Question: I super new in coding and I couldn't find the right answer on the web. All I want is just change scene in my game. I've already had the buttons etc. But i can't choose the "menu" script from the On click function menus.
All answer is welcome!
'''
using UnityEngine;
using UnityEngine.SceneManagement;
using System.Collections;
public class Menu : MonoBehaviour {
public void ChangeScene(string sceneName)
{
SceneManager.LoadScene("sceneName");
}
}
'''

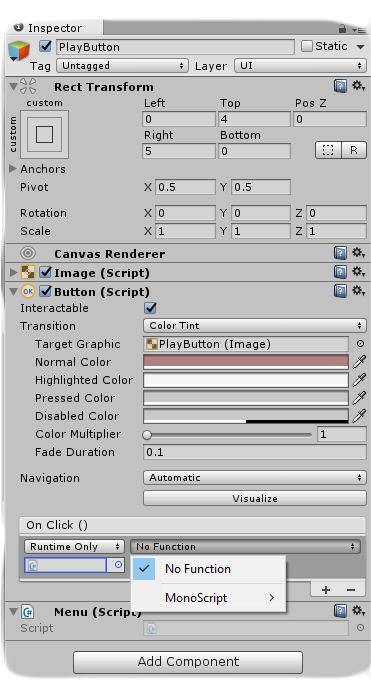
Answer: You just plug in the 'Menu' script to the left slot.
You have to attache 'Menu' to a GameObject then plug that 'GameObject' to the left slot.You will then be able to chose which script and function to send the event to on the right.
:
<URL>
:
<URL>
You can also do this from code:
'''
public class Menu : MonoBehaviour
{
public Button playButton;
void Start()
{
//Add Button Event
playButton.onClick.AddListener(() => buttonCallBack(playButton));
}
public void ChangeScene(string sceneName)
{
SceneManager.LoadScene("sceneName");
}
private void buttonCallBack(Button buttonPressed)
{
if (buttonPressed == playButton)
{
ChangeScene("myscene");
}
}
}
'''